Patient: sex M, age 47
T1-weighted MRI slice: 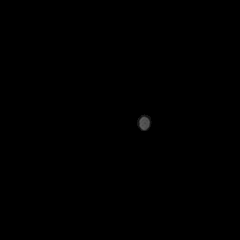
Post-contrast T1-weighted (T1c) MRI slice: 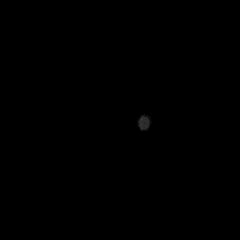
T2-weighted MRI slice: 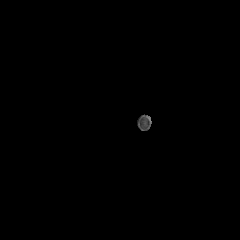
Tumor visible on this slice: no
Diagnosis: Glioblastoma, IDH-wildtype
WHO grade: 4